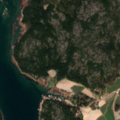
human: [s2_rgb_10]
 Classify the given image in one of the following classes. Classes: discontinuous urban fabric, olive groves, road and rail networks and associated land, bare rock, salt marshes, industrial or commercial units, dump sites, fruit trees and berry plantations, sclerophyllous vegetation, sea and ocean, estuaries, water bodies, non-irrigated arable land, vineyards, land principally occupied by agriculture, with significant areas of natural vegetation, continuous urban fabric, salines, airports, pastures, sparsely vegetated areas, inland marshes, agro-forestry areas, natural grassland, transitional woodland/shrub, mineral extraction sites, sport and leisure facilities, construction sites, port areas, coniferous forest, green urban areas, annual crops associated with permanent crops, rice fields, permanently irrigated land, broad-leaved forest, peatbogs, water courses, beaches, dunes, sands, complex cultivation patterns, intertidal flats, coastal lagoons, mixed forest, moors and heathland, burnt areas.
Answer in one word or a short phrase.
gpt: land principally occupied by agriculture, with significant areas of natural vegetation, mixed forest, sea and ocean